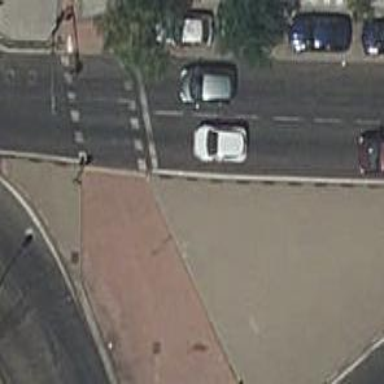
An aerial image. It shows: Secondary road with asphalt surface. It has cycle lane on the left and bus lane on the right.